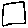
Label: square